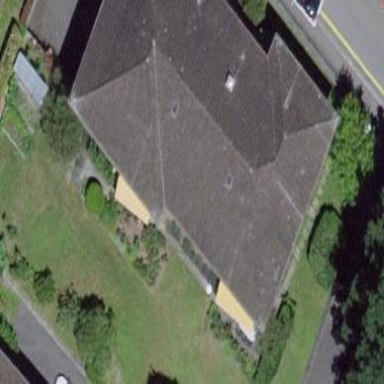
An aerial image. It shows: Hipped roof on residential building.